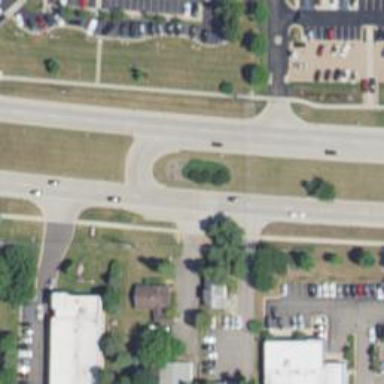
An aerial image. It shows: Asphalt road at the secondary link level.